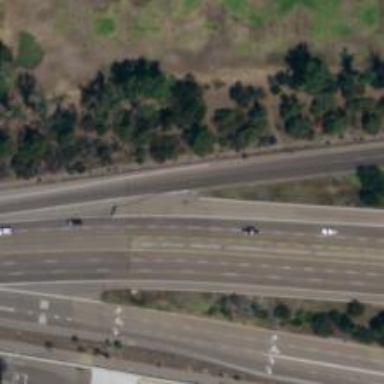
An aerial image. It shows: This image shows trunk highway that functions as expressway.